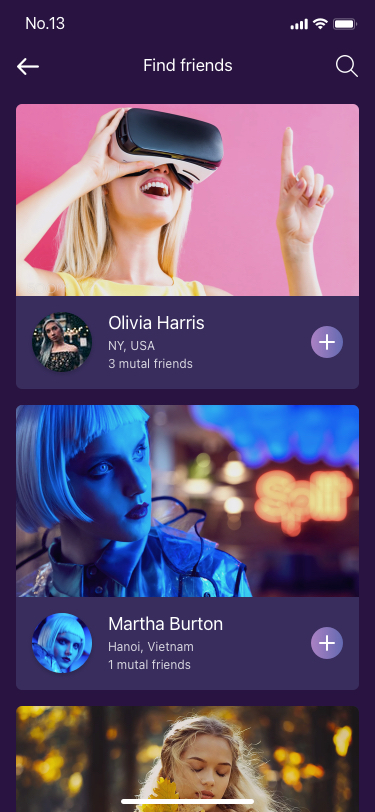
Text in this UI design:
1 mutal friends
Martha Burton
Hanoi, Vietnam
3 mutal friends
Olivia Harris
NY, USA